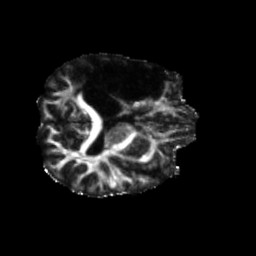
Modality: FA
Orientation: axial
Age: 41
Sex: male
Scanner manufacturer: siemens
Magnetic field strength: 3 T
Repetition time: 5.47 s
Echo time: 0.0854 s